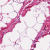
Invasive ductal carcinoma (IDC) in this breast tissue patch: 0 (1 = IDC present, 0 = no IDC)